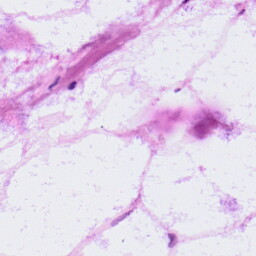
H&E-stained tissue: LymphNode